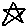
Label: star